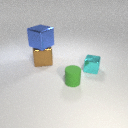
small green rubber cylinder to the right of large brown metal cube